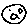
Label: moon